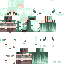
A female human skin with pale skin, wearing brown long hair dressed in a blue hoodie and brown pants, featuring a closed mouth.